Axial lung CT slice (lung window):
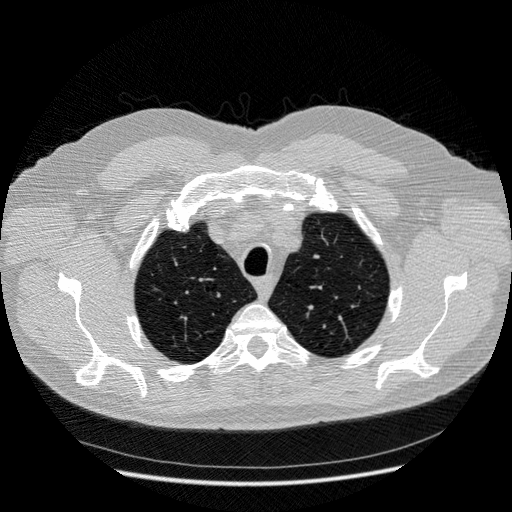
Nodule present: no